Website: lowes
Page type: payment
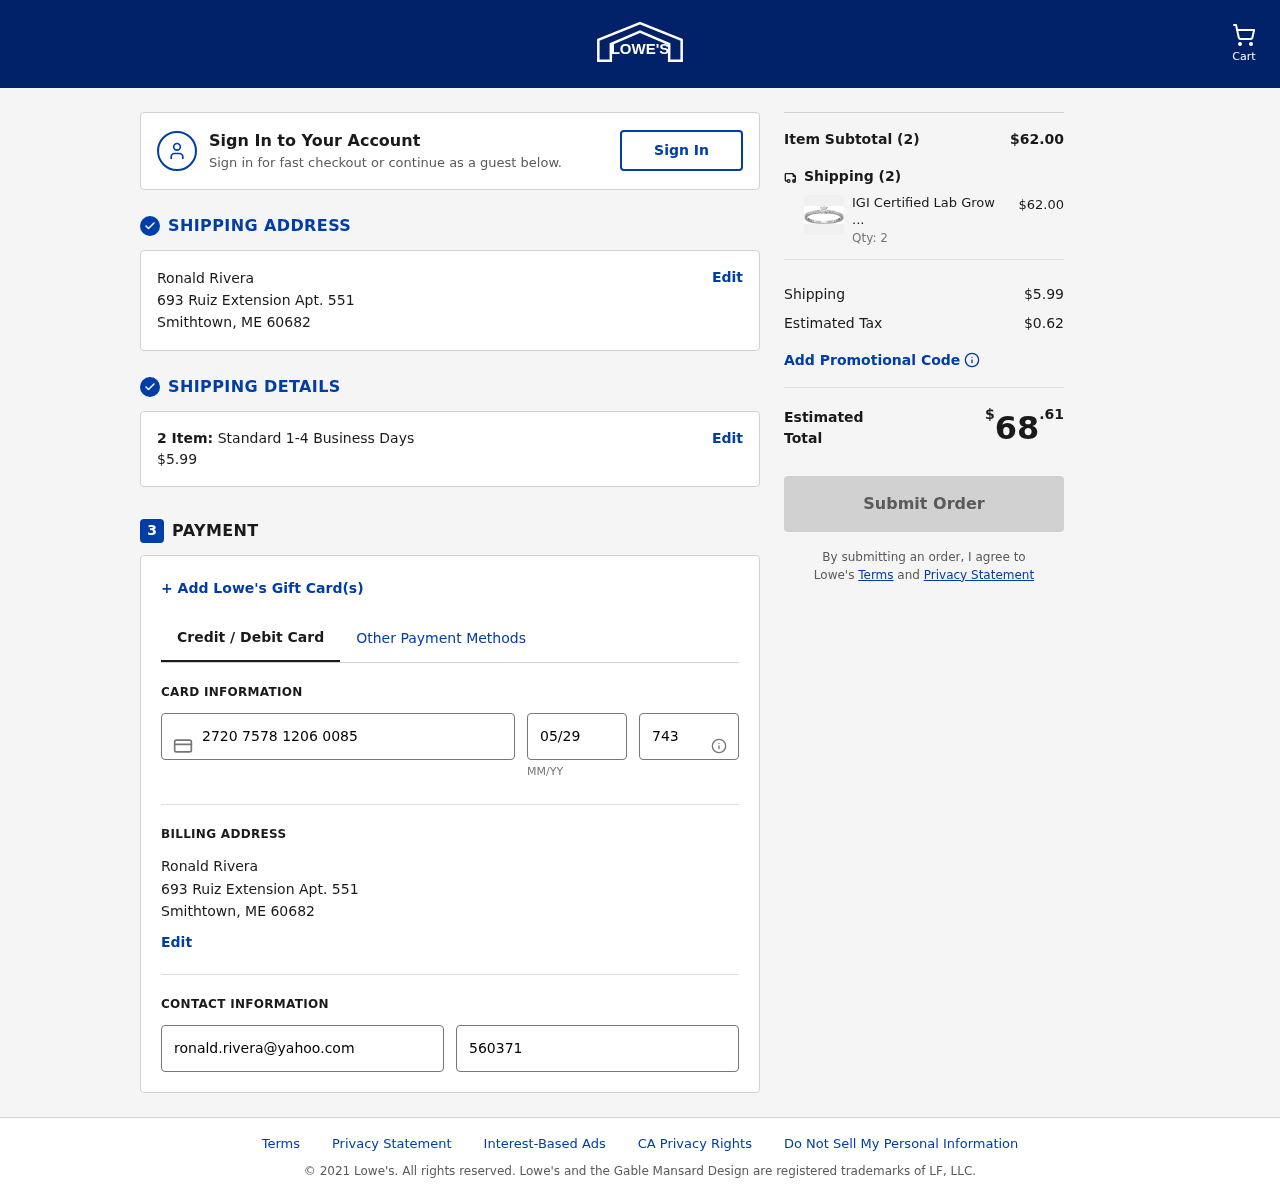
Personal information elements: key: PII_CARD_CVV
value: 743
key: PII_CARD_EXPIRY
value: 05/29
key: PII_CARD_NUMBER
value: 2720 7578 1206 0085
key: PII_CITY
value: Smithtown
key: PII_EMAIL
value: ronald.rivera@yahoo.com
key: PII_FULLNAME
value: Ronald Rivera
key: PII_PHONE
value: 5603718659
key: PII_POSTCODE
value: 60682
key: PII_STATE_ABBR
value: ME
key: PII_STREET
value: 693 Ruiz Extension Apt. 551
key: PII_FULLNAME2
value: Ronald Rivera
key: PII_STREET2
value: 693 Ruiz Extension Apt. 551
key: PII_CITY2
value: Smithtown
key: PII_STATE_ABBR2
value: ME
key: PII_POSTCODE2
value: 60682
Product elements: key: PRODUCT1_NAME
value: IGI Certified Lab Grown Diamond Solitaire Plus Engagement Ring 14k White Gold(1/2 CT.TW, I-J Color,
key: PRODUCT1_PRICE
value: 31
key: PRODUCT1_QUANTITY
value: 2
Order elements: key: ORDER_NUM_ITEMS
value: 2
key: ORDER_SHIPPING_COST
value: $5.99
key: ORDER_NUM_ITEMS2
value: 2
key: ORDER_SUBTOTAL
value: $62.00
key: ORDER_NUM_ITEMS3
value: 2
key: ORDER_SHIPPING_COST2
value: $5.99
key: ORDER_TAX
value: $0.62
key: ORDER_TOTAL
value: $68.61